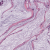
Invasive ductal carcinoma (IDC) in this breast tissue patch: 1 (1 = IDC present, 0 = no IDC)